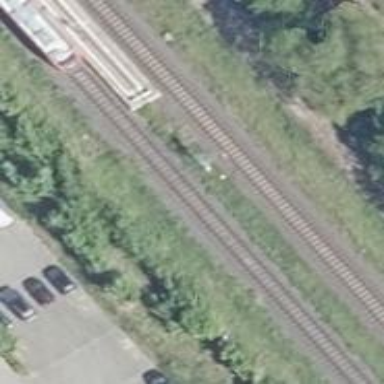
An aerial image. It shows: Railway signal.